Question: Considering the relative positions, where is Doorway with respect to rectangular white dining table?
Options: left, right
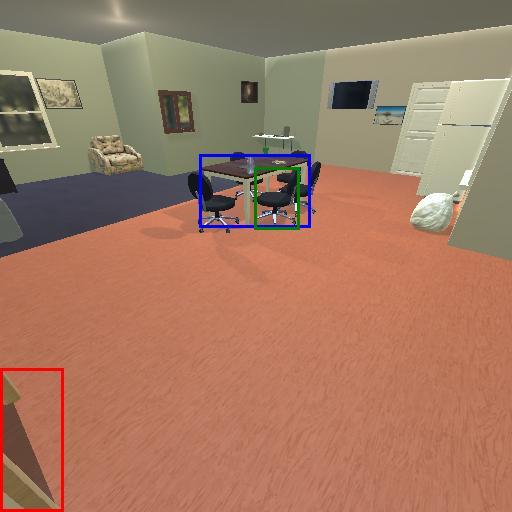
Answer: left